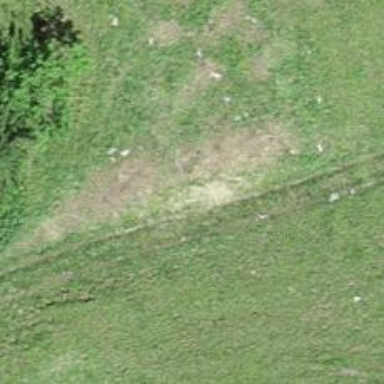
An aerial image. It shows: Track with grade3 tracktype.